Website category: sports
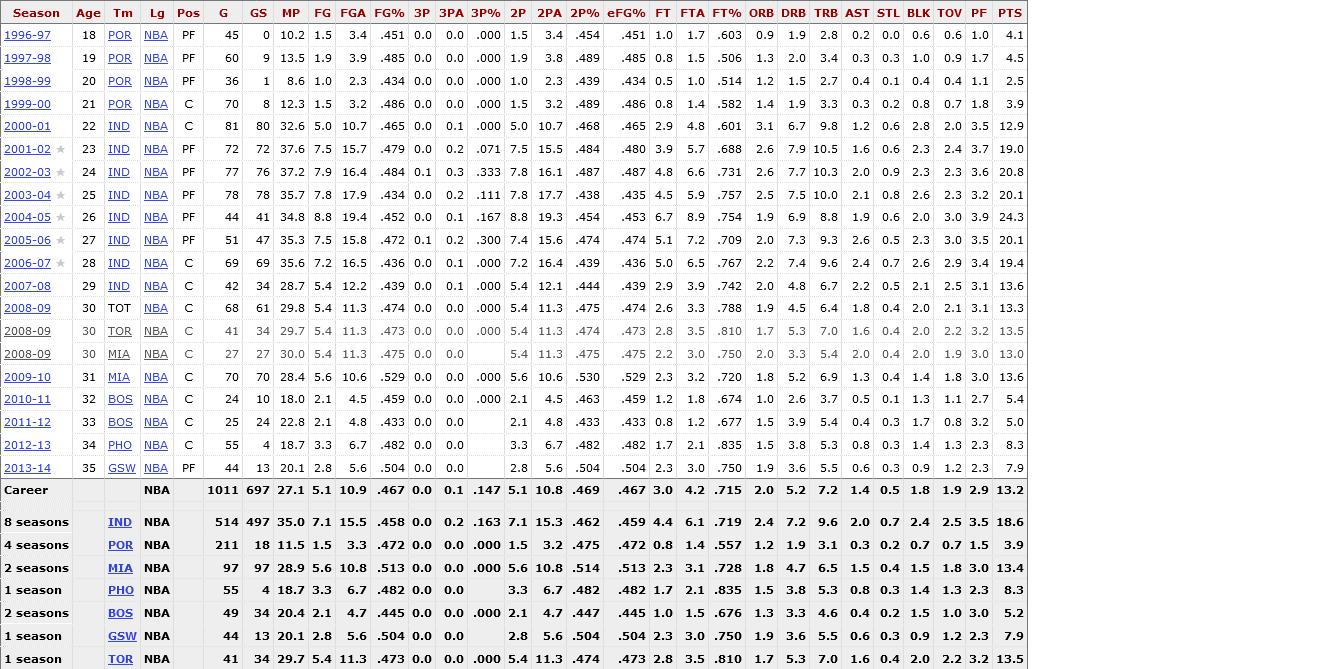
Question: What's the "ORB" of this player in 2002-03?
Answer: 2.6

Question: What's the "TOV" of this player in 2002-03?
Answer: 2.3

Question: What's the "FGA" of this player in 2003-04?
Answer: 17.9

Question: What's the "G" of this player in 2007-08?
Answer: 42

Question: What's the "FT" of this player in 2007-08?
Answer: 2.9

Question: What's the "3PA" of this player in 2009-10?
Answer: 0.0

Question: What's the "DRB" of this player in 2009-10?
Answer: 5.2

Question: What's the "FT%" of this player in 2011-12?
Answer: .677

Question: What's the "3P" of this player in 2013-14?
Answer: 0.0

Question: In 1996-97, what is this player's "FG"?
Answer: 1.5

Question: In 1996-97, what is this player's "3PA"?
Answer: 0.0

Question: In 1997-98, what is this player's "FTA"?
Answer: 1.5

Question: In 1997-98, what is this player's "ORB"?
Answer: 1.3

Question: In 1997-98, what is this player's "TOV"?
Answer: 0.9

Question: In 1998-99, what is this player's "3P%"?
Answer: .000

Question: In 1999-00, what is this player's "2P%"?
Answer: .489

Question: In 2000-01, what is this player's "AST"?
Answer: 1.2

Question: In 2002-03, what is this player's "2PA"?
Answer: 16.1

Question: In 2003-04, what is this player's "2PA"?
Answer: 17.7

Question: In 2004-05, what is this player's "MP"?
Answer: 34.8

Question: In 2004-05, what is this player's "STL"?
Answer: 0.6

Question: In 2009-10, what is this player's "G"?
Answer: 70

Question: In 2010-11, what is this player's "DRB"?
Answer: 2.6

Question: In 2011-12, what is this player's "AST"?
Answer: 0.4

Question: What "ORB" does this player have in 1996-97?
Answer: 0.9

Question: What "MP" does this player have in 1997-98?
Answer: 13.5

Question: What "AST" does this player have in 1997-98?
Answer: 0.3

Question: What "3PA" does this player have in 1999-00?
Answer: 0.0

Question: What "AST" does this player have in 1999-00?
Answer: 0.3

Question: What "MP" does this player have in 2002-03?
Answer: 37.2

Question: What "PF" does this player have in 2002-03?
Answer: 3.6

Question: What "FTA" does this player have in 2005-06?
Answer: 7.2

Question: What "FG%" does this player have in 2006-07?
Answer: .436

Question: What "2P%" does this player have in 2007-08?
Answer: .444

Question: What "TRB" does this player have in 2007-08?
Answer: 6.7

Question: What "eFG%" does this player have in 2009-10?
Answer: .529

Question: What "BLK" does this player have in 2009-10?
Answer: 1.4

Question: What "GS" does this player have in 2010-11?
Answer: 10

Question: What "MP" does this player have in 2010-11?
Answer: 18.0

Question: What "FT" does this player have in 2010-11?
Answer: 1.2

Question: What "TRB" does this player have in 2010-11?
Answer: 3.7

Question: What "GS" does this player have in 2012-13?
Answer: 4

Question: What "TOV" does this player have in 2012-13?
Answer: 1.3

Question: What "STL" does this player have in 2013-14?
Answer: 0.3

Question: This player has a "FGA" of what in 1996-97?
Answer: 3.4

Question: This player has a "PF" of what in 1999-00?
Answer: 1.8

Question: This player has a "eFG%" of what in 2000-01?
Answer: .465

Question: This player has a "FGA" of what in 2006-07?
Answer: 16.5

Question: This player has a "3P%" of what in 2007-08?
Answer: .000

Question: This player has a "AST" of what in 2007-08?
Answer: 2.2

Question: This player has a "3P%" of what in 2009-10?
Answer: .000

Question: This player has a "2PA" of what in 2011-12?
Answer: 4.8

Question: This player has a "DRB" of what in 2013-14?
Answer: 3.6

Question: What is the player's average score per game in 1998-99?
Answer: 2.5

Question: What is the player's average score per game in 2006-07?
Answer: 19.4

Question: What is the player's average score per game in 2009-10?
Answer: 13.6

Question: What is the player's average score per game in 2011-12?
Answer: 5.0

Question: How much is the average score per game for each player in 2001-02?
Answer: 19.0

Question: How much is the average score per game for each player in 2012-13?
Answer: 8.3

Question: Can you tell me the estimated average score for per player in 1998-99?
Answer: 2.5

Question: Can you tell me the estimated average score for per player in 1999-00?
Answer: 3.9

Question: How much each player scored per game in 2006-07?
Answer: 19.4

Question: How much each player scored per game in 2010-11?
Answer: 5.4

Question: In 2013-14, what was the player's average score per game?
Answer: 7.9